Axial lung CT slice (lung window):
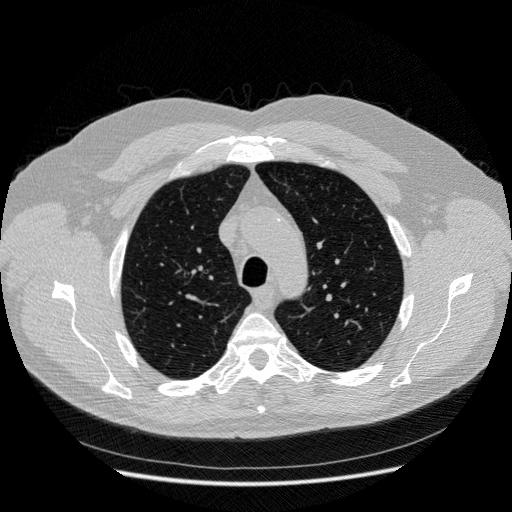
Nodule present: no